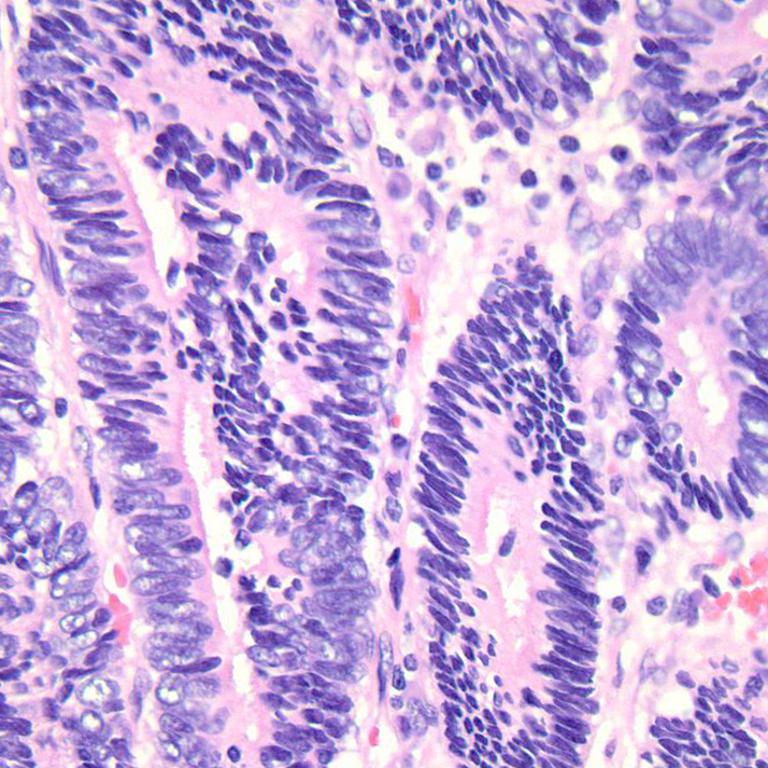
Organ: colon
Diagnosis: adenocarcinomas